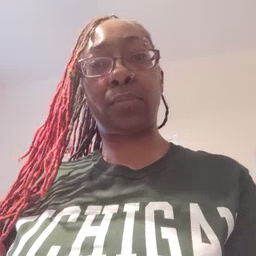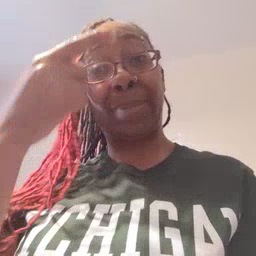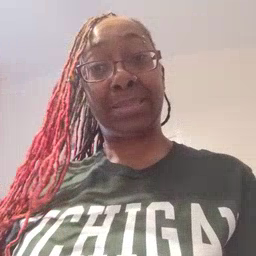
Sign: because